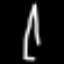
Label: pencil